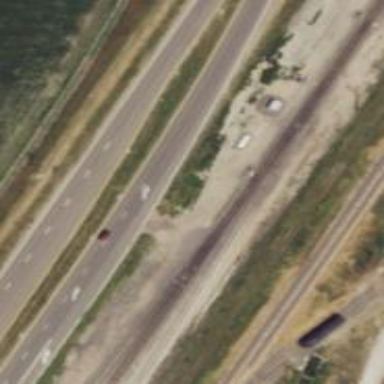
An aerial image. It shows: Railway siding with rails.